Aerial crown-view tile of a tropical tree (Barro Colorado Island, Panama), acquired 20240918:
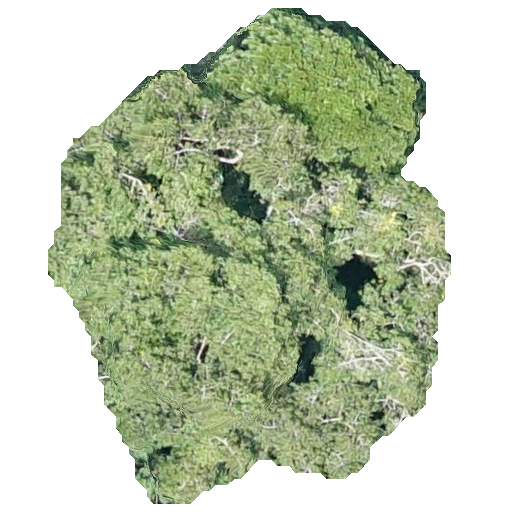
Species: Virola surinamensis
GBIF accepted scientific name: Virola surinamensis
Crown area: 224.174 m²